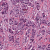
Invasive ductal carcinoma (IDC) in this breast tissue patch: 1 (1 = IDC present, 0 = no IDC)